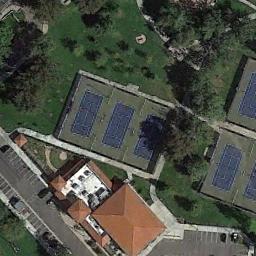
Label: tennis_court